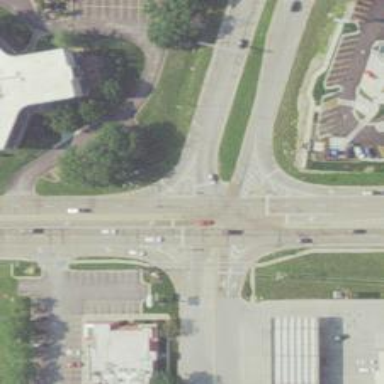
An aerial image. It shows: Road marking with turn dashes.